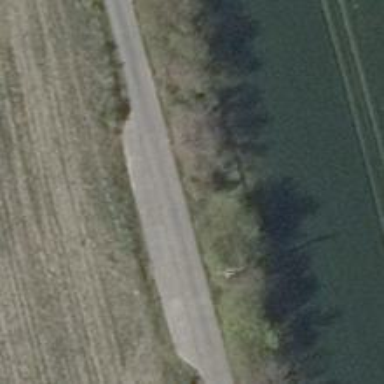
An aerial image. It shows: Passing place on the road.